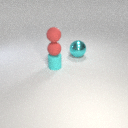
large cyan metal sphere behind small cyan rubber cylinder